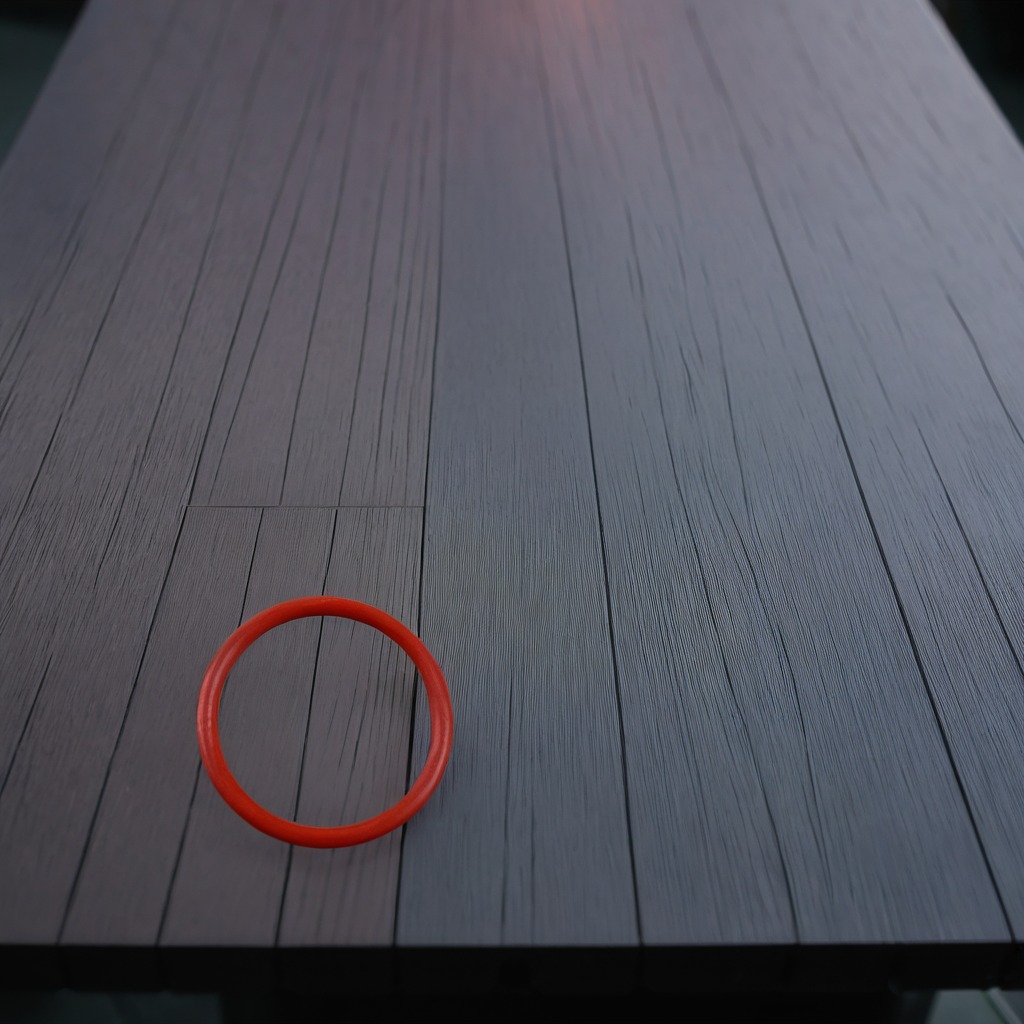
A rubber O-ring is lying on the old table in the garage.